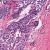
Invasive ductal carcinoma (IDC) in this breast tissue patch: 0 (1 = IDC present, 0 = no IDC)